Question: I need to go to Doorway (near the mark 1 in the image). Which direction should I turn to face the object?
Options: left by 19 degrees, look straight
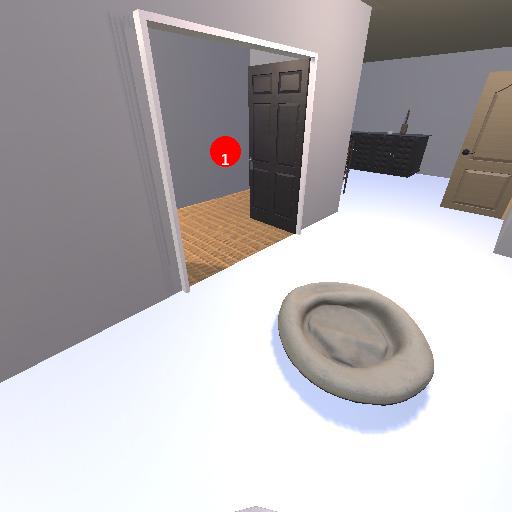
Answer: left by 19 degrees